Field crop: maize
Growth stage: 2
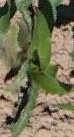
Species: maize